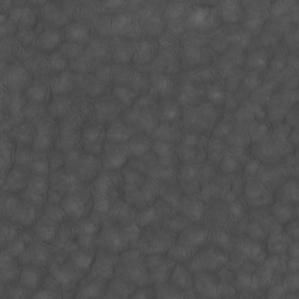
Label: non_frost